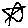
Label: star